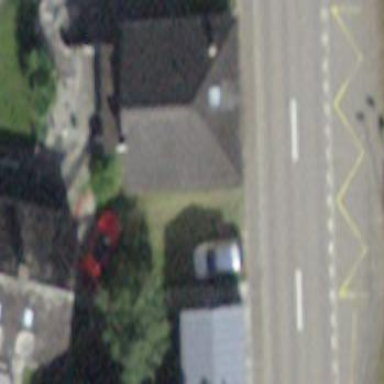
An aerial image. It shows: Detached building.